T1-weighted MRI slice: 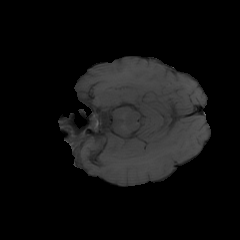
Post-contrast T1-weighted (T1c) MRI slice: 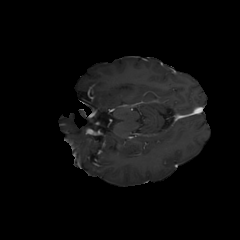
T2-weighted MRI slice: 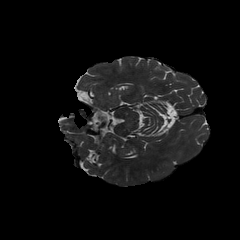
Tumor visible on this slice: no